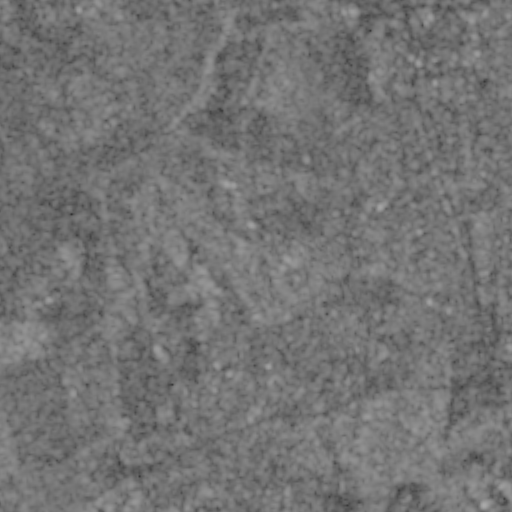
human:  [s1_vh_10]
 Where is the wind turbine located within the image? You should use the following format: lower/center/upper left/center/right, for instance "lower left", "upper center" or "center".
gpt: The wind turbine is located in the upper left of the image.
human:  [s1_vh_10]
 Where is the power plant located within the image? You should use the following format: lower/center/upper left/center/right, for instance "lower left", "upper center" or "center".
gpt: There is no power plant in the image.

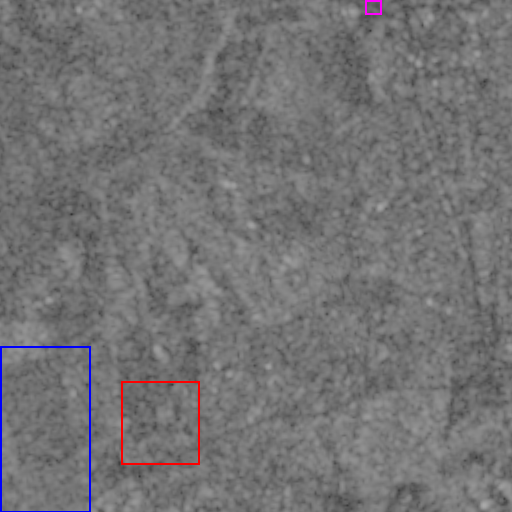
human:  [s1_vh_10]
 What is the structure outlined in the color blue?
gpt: The structure outlined in blue is a crop field.
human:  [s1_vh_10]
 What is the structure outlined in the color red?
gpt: The structure outlined in red is a park.
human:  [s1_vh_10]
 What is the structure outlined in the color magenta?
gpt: The structure outlined in magenta is a parking lot.
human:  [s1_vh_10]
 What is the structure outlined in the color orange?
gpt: There is no orange outline.